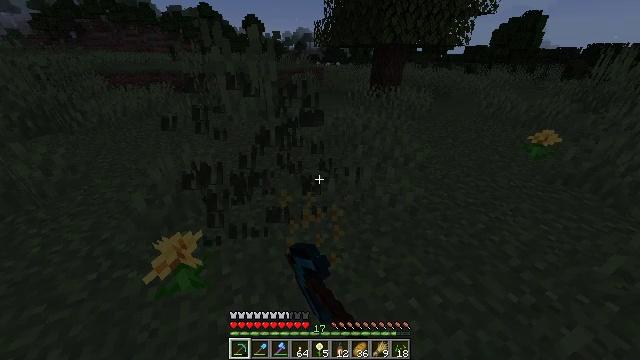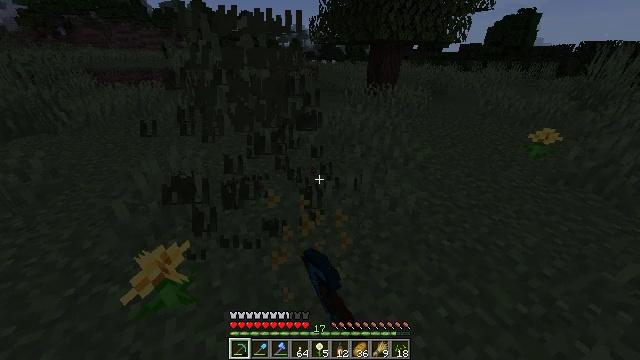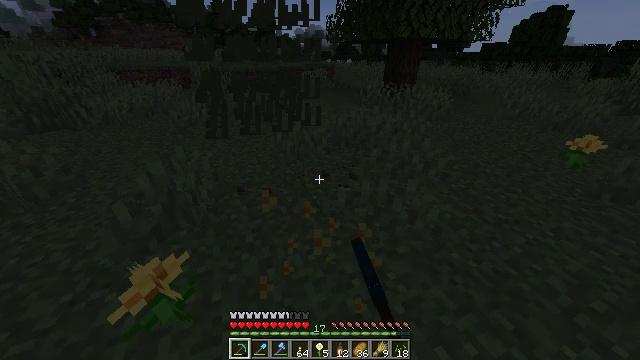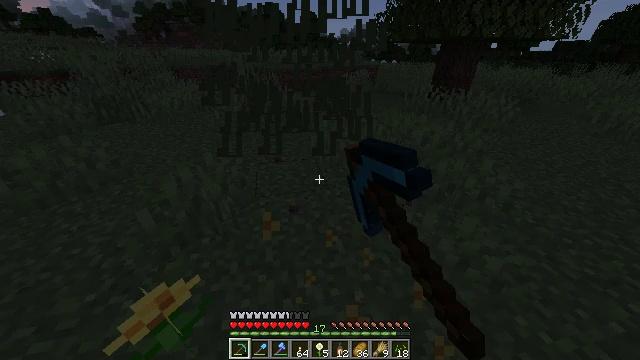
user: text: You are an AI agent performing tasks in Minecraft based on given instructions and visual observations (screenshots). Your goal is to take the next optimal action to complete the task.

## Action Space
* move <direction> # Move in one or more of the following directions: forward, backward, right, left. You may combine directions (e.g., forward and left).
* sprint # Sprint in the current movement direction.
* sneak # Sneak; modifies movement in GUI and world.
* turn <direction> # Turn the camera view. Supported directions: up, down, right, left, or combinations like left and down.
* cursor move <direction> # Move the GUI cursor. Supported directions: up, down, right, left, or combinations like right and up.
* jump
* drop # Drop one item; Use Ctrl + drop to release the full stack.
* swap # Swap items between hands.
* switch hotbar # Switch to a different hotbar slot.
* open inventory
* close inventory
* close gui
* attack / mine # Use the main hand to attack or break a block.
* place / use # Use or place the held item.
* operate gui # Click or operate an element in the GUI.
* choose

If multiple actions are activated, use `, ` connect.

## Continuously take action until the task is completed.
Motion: motion action
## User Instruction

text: Collect a dandelion flower.
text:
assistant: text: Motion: move forward, turn right, attack / mine
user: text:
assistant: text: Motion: move forward, turn left, attack / mine
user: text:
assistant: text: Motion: move forward, turn left, attack / mine
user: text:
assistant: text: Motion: attack / mine